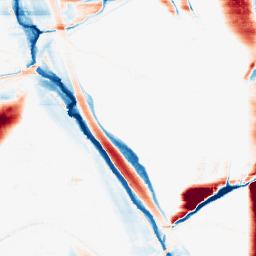
Category: morphological
Decomposition family: morphological_rect
Decomposition parameters: operation: average
width: 50
height: 5
Upsampling method: quintic
Upsampling parameters: scale: 4
Upsampling scale: 4